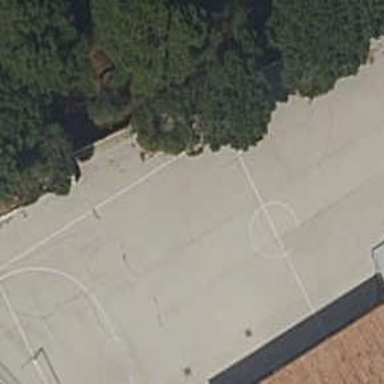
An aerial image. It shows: Concrete soccer pitch for sports and leisure activities.